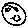
Label: smiley face